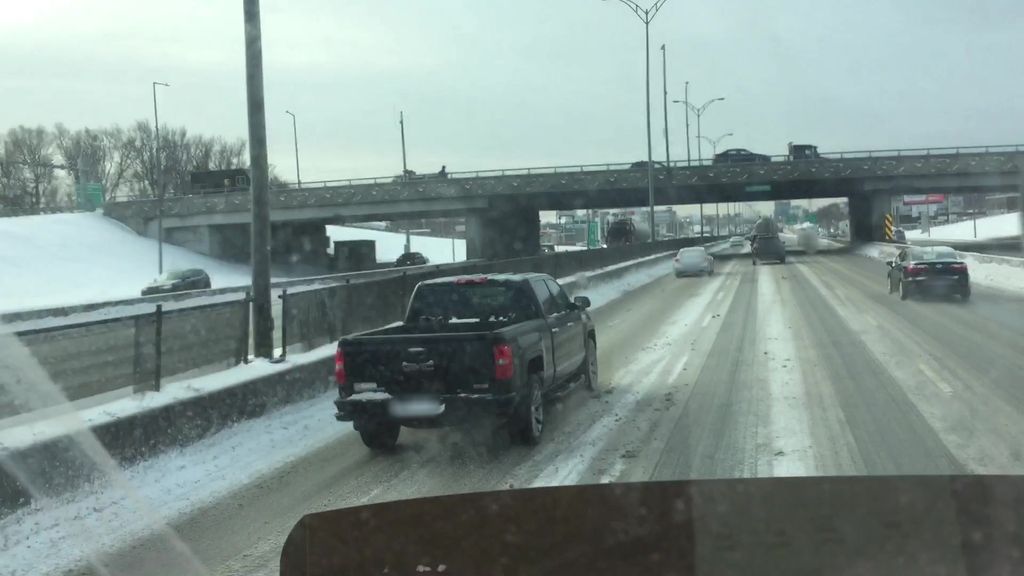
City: montreal